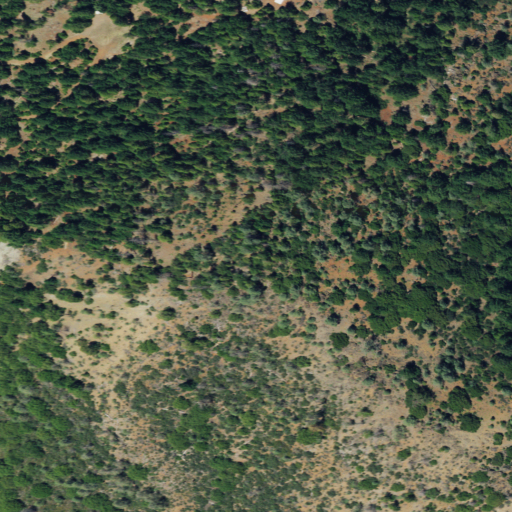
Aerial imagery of mountain in California named Joes Peak containing evergreen forest, shrub, and mixed forest